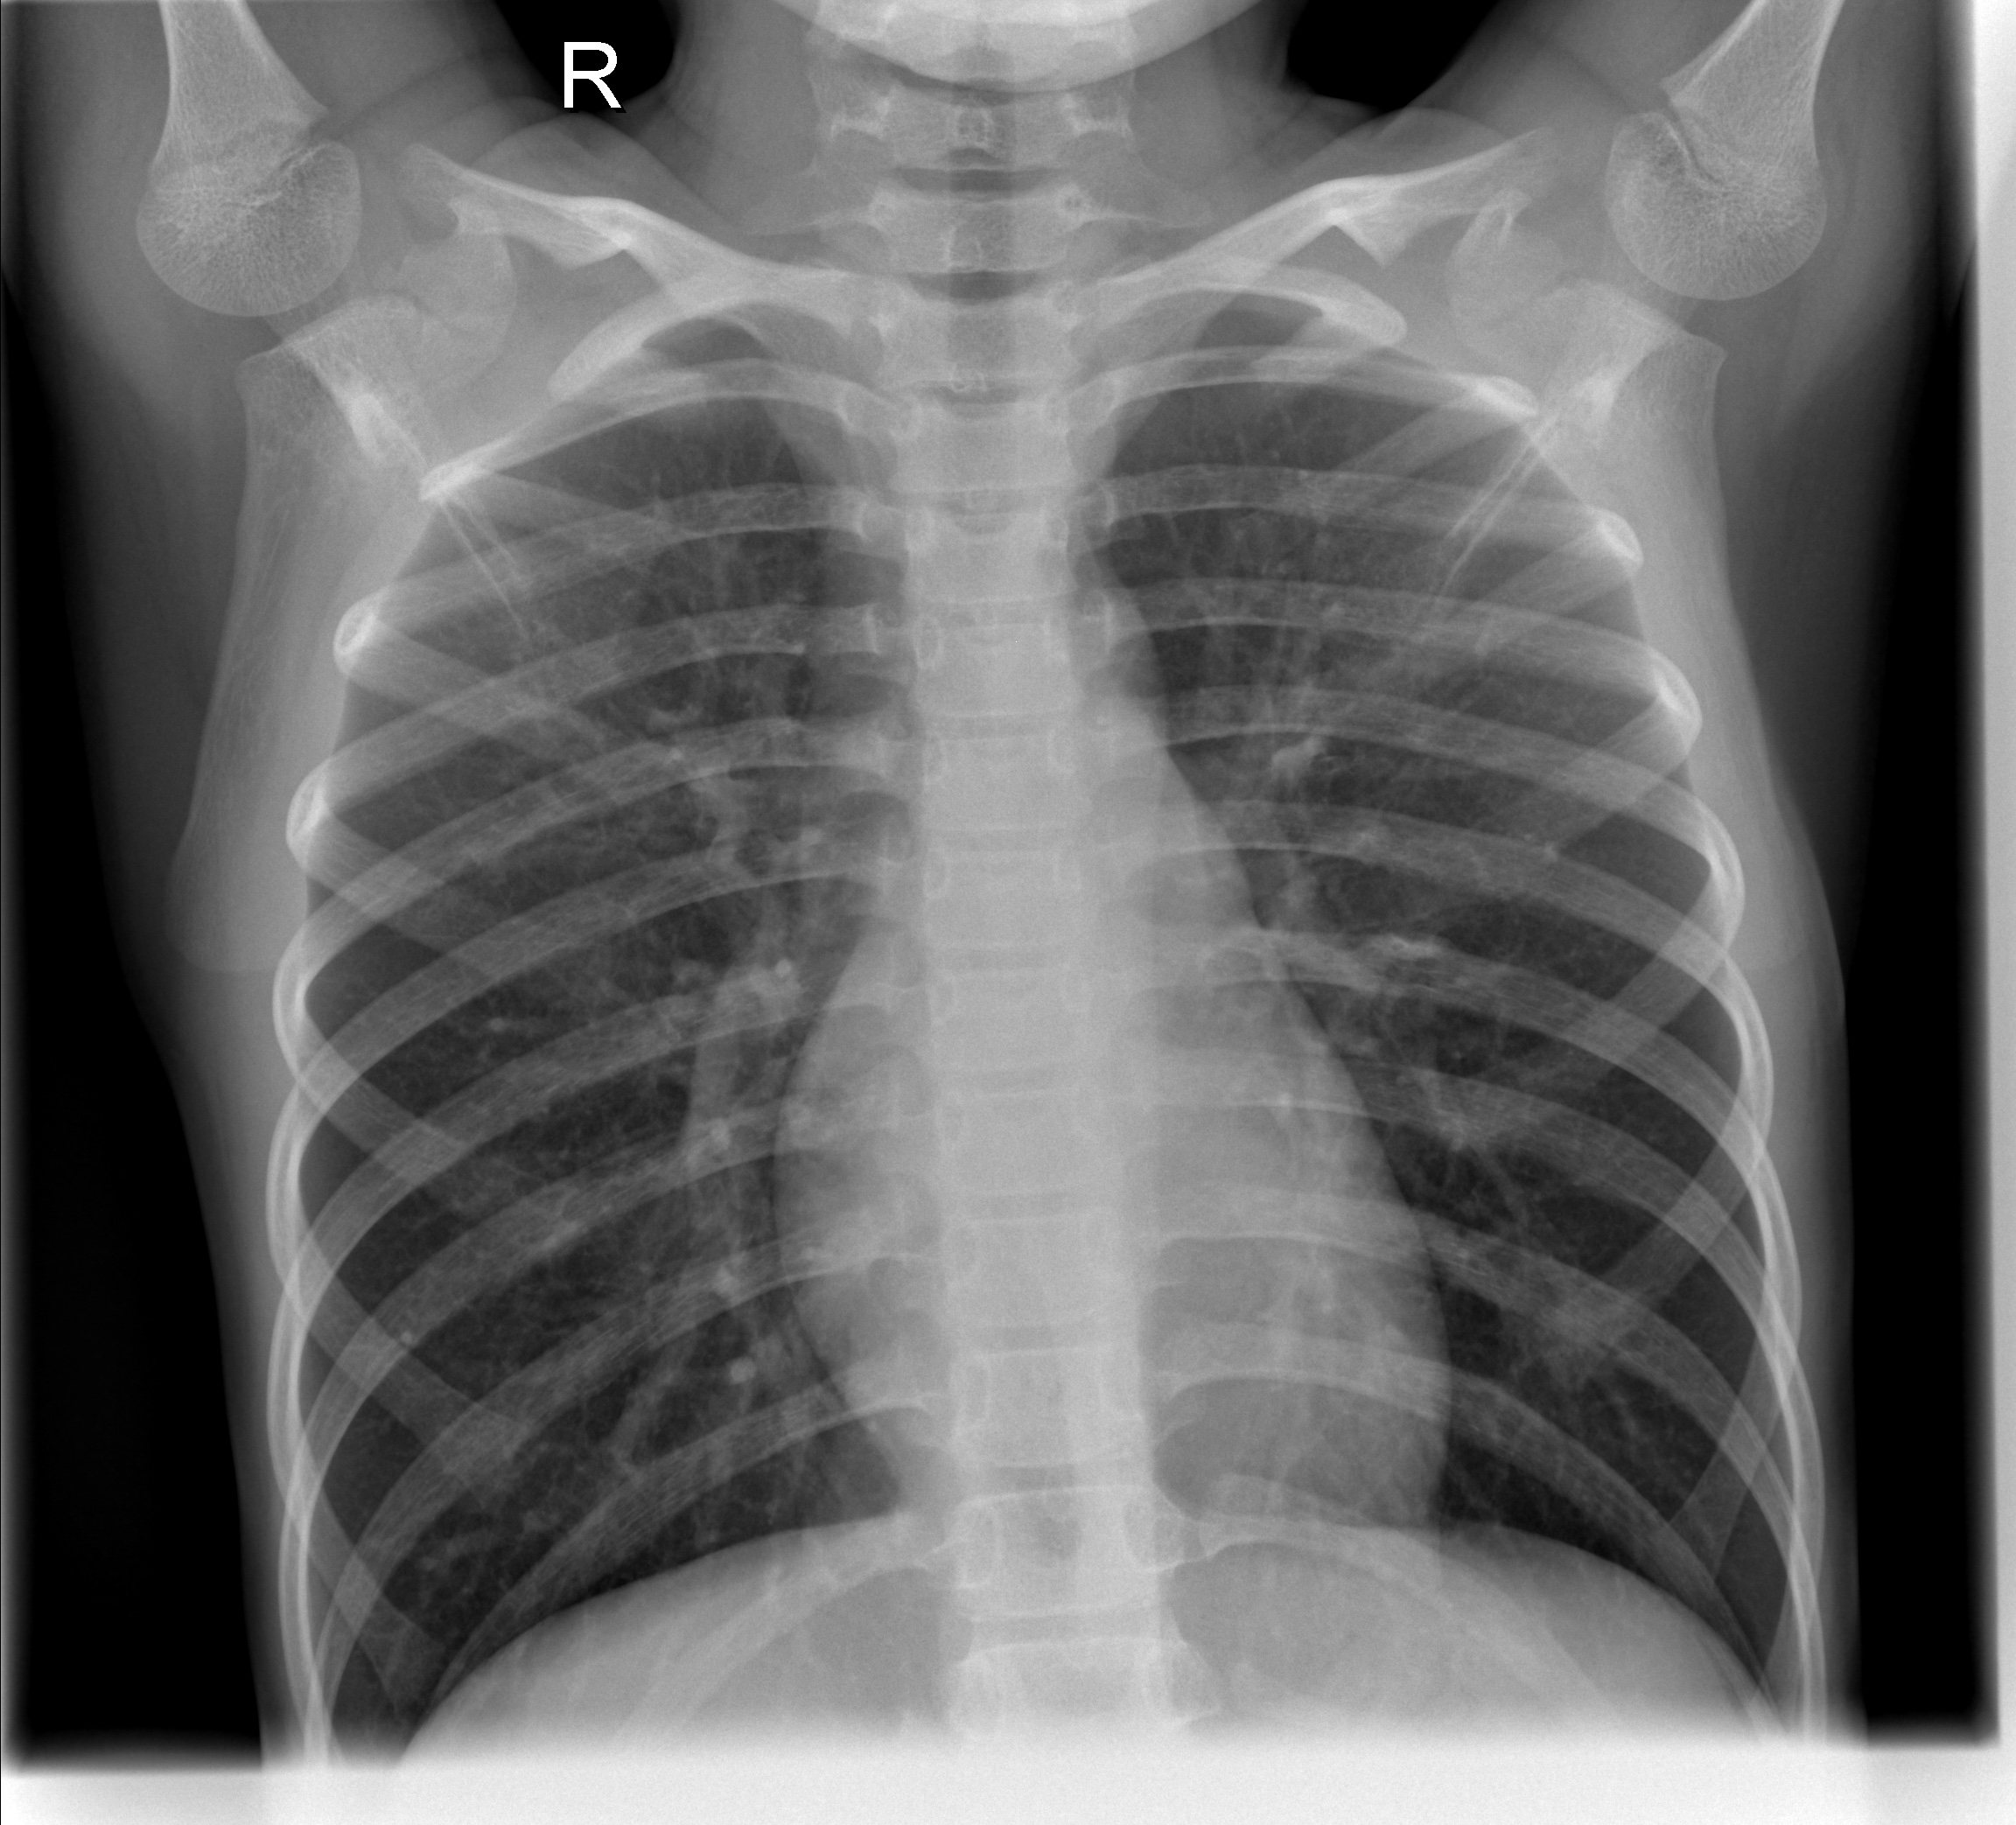
Diagnosis: NORMAL